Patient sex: M
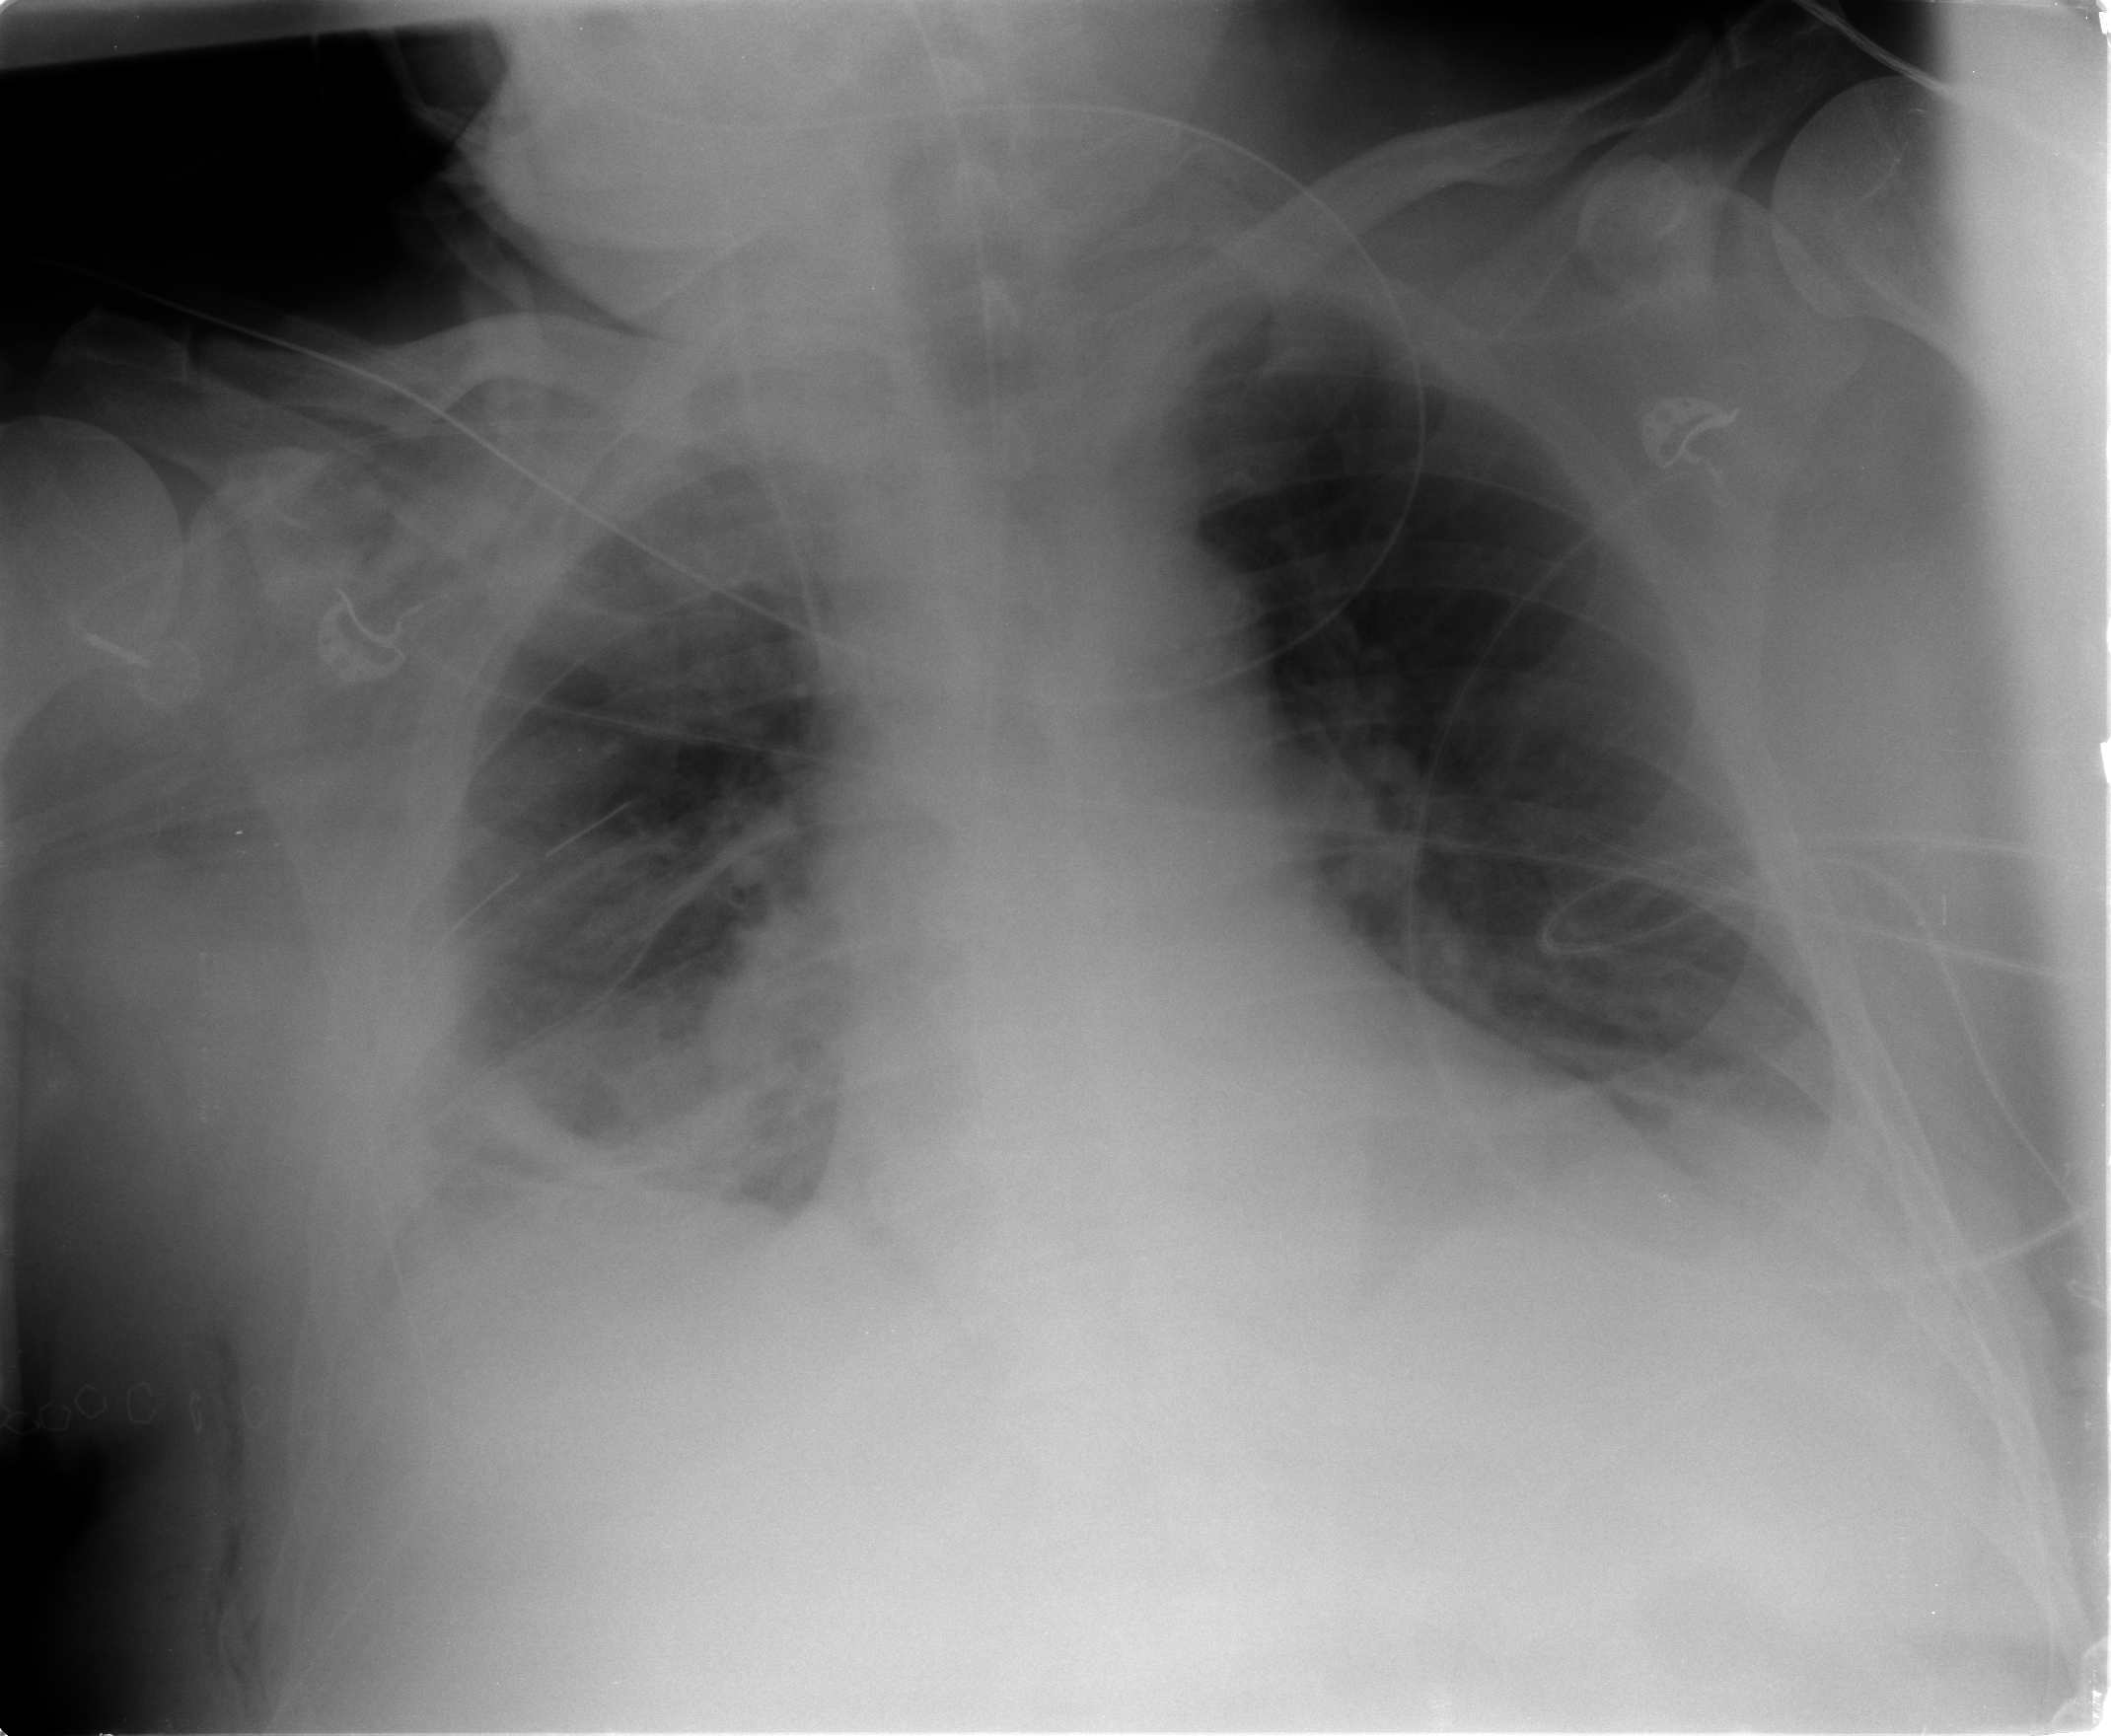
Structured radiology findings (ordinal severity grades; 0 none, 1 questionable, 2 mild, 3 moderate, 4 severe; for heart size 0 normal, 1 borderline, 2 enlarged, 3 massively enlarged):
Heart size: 2
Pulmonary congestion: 1
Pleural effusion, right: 3
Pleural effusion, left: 2
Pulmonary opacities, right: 3
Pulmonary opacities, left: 0
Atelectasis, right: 3
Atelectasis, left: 2